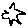
Label: star